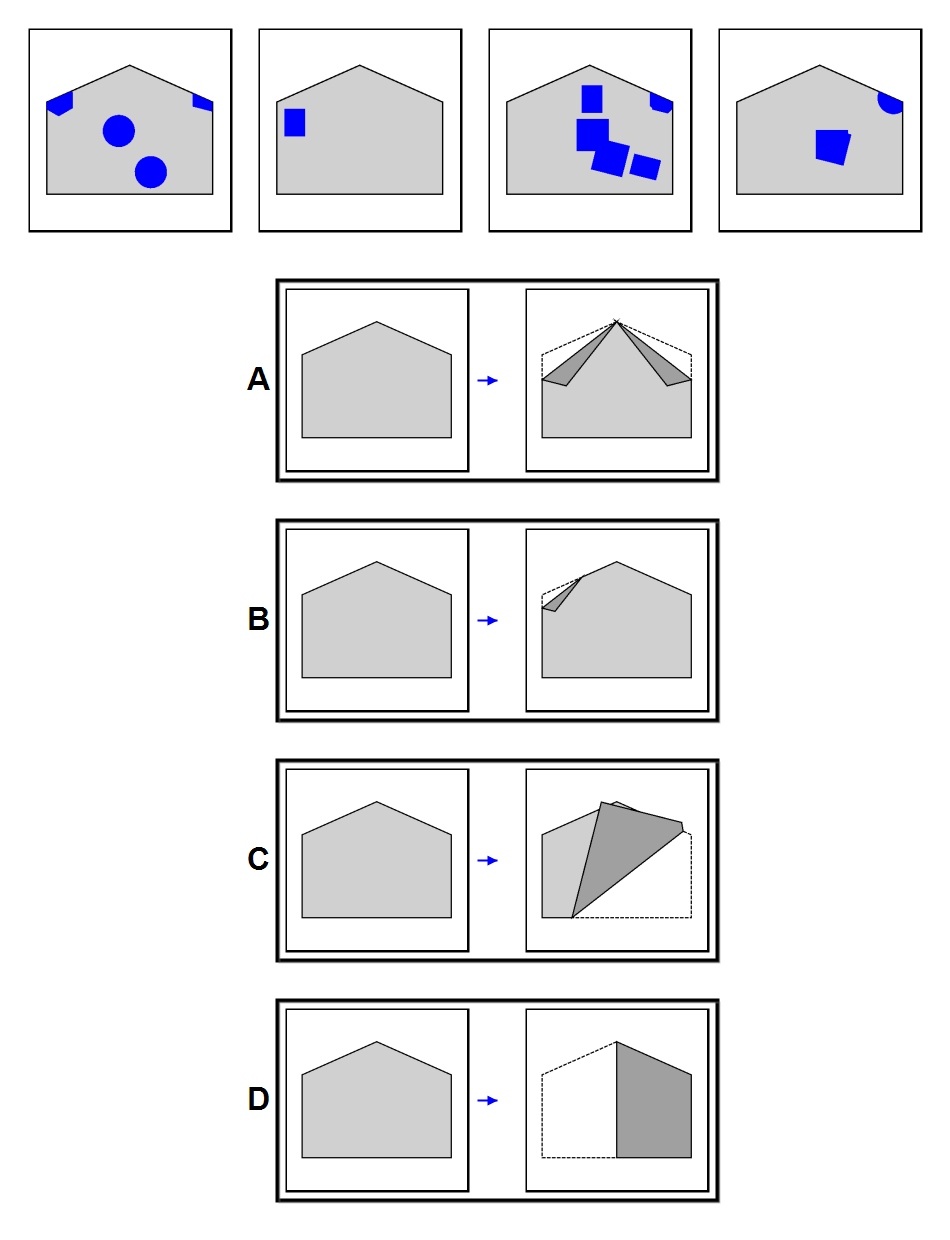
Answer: C